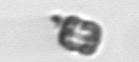
Label: Thalassiosira